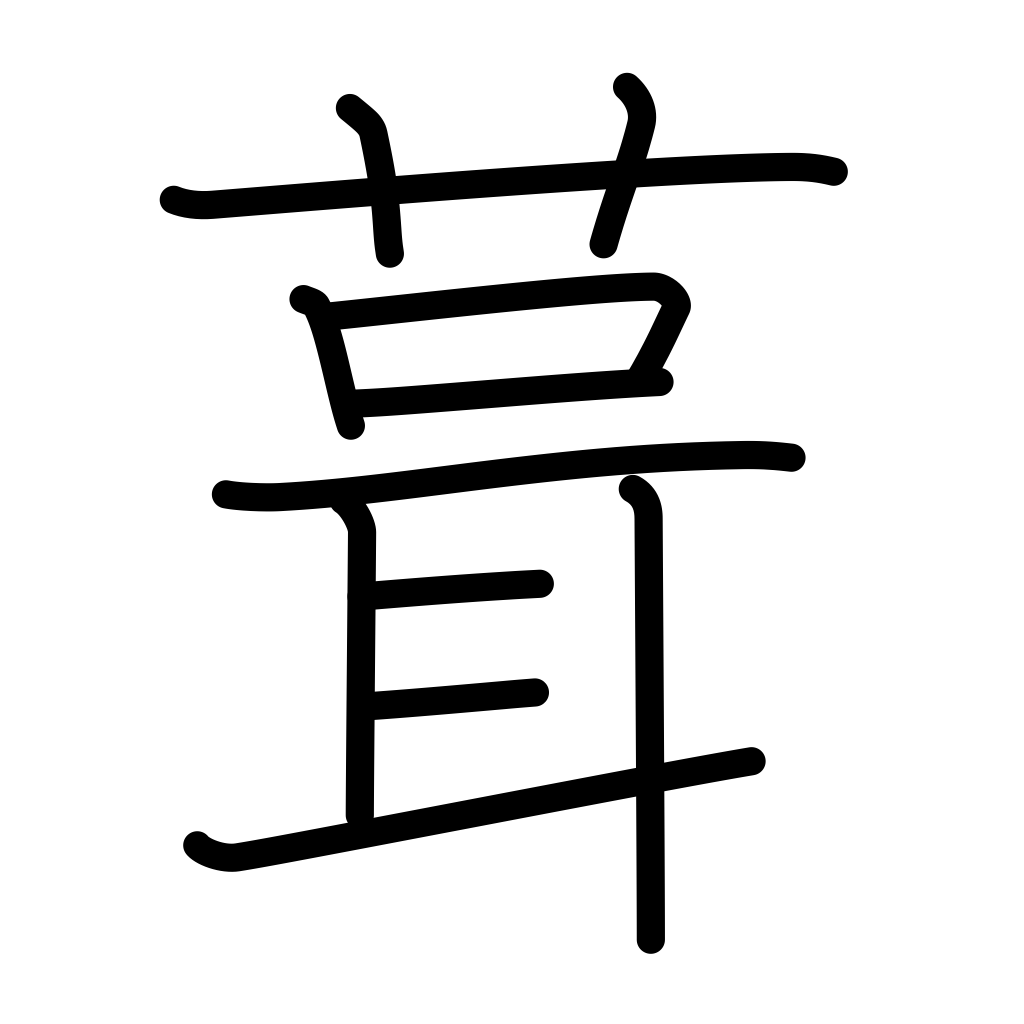
Meaning: thatch, cover, shingle, tile